Interaction volume radius: 5 \u00c5
Interaction volume height: 10 \u00c5
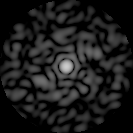
Disorder parameter: 0.8262